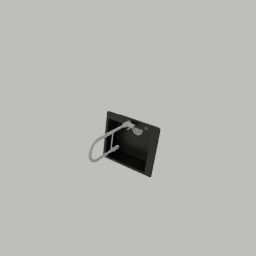
Label: appliances